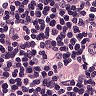
Metastatic tissue present: yes